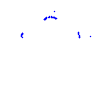
Particle: proton